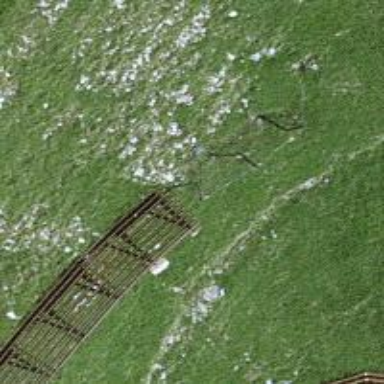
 designed to mitigate snow accumulations in specific area."